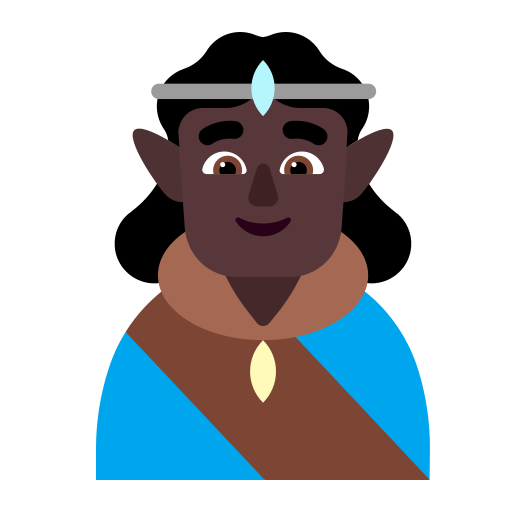
man elf flat dark